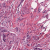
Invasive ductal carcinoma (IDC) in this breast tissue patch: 1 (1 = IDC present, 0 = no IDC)